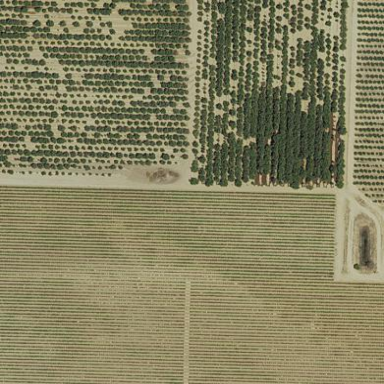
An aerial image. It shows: Beautiful vineyard in the countryside.